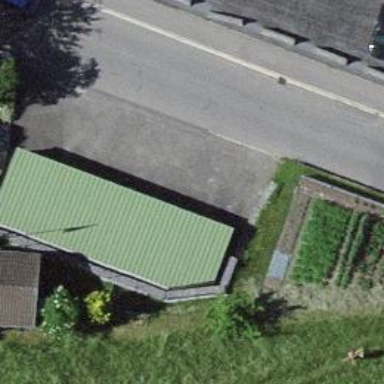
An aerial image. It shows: Garage building.